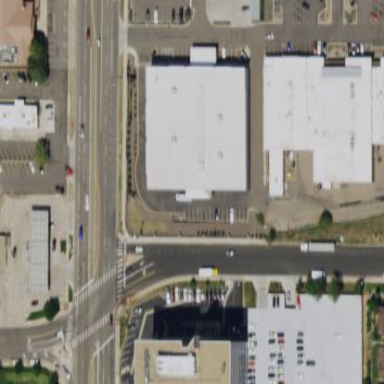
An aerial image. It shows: Building used for storage rental.